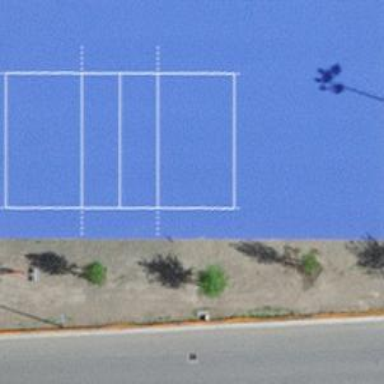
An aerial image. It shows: Volleyball pitch for leisure and sports.